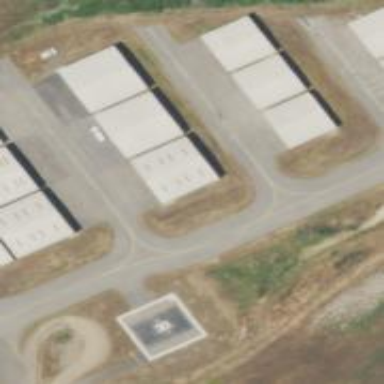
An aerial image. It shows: View of taxiway at the airport.